Question: In the <URL>, i want the client to only have access to the getters of the elements, while the visitors should have access to getters and setters. How would you implement it?
I don't want the visitors in the same package as the model (there are a lot of classes already).
I was thinking about introducing IWriteable interface which contains setters and accept methods.
Is there a better way?

Thanks
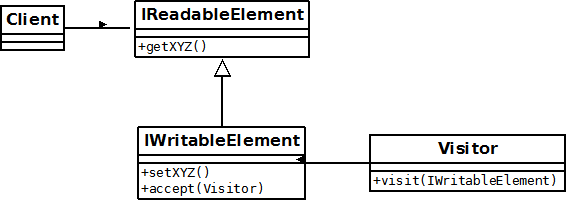
Answer: @Angel O'Sphere:
The package would contains models, visitors and factories all that ~2x (interfaces and impls).
I had some thought about rogue programmer too, that's why I asked.
Another approach would be:
'''
public class ModelImpl implement IRead {
@Override
public Foo getFoo() {...}
private void setFoo(Foo f) {...}
public void accept(Visitor v) {
v.visit(new ModelEditor());
}
private class ModelEditor implement IWrite {
@Override
public void setFoo(Foo f) {
ModelImpl.this.setFoo(f);
}
}
}
'''
But this approach has many drawbacks and is cumbersome without generative techniques :o